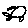
Label: fish